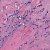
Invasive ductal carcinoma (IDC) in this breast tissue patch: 1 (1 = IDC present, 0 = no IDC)